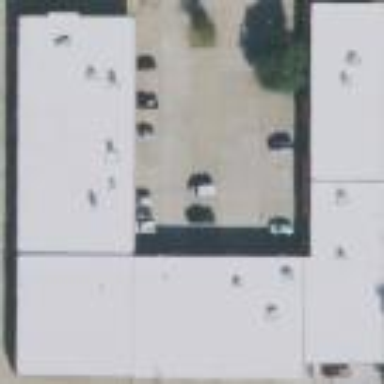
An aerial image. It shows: Warehouse.